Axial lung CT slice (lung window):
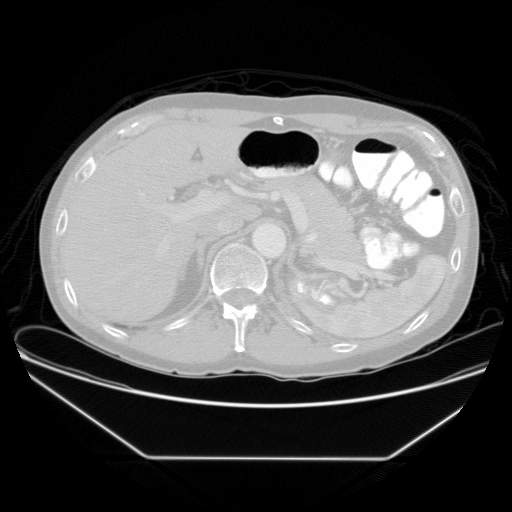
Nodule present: no